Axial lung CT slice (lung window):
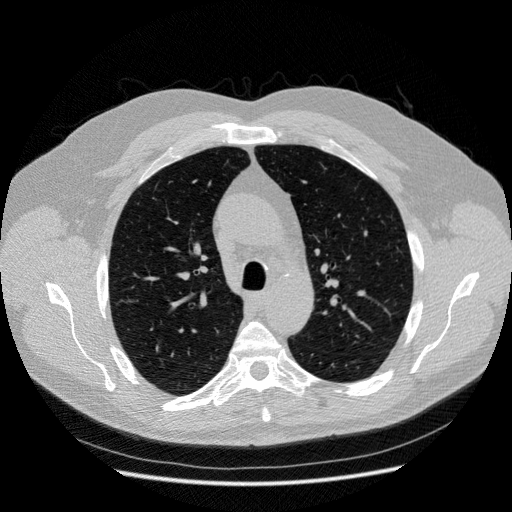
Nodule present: no